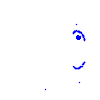
Particle: electron